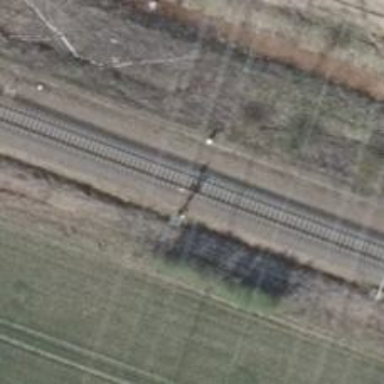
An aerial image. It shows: Railway signal.